Question: I am using eclipse JUNO as , I am developing PhoneGap application, So I need but, It does not highlight the html syntax. So How to enable its **syntax highlighter and suggestions for html syntax. **
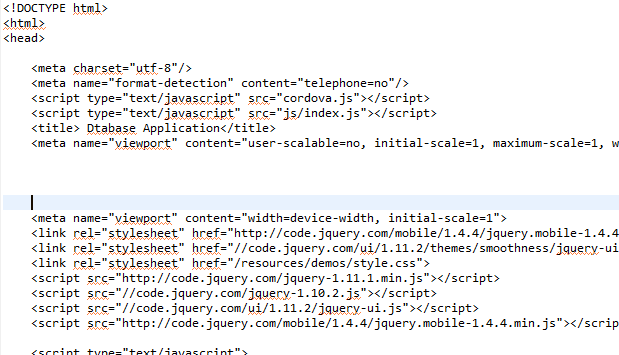
Answer: Thanks Every body I got my answer <URL>
I summarized it
In Eclipse Juno Go ..
Step1:Help=>Install New Software..
Step2:Select the Juno repository (<URL> from the 'Work with:' menu:
Step3:In the search box, enter 'web' to filter the results, and select 'Web Page Editor':
Step4: Click Next:
Step5: Accept the terms and click Finish:
Step7: You might see this - just click OK:
Step8: Click Yes when ready:
If color of html files is not change(only black) So you have to go
step9: Window => Preferences menu as shown:
Then for both *.htm and *.html,
Step10: click on the 'HTML Editor' in the window below and click the 'Default' and 'OK' to apply.
Check the Eclipse editor for HTML